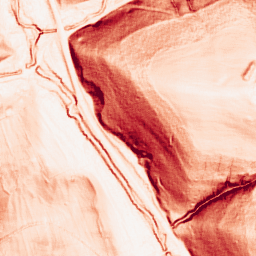
Category: morphological
Decomposition family: morphological_square
Decomposition parameters: operation: gradient
size: 3
Upsampling method: cubic_catmull_rom
Upsampling parameters: scale: 2
Upsampling scale: 2